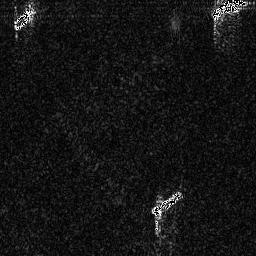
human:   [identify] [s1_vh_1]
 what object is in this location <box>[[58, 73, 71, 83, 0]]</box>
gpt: <ref>1 medium ship at the bottom</ref>

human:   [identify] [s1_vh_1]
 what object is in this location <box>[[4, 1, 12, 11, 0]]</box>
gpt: <ref>1 medium ship at the top left</ref>

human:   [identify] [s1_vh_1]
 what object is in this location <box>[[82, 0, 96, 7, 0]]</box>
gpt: <ref>1 medium ship at the top right</ref>